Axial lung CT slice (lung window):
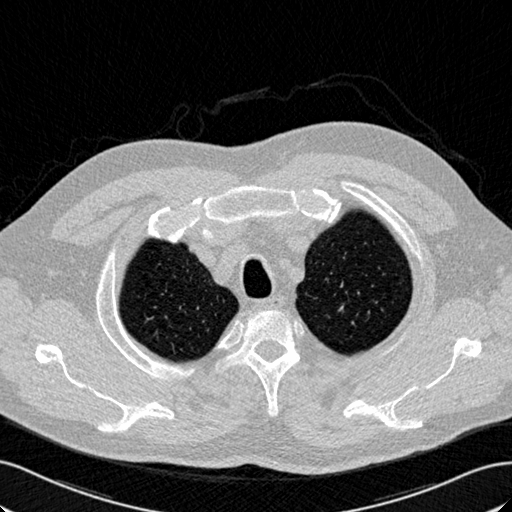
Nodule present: no